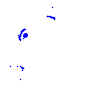
Particle: pion